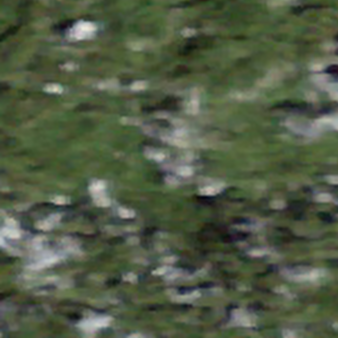
Label: other